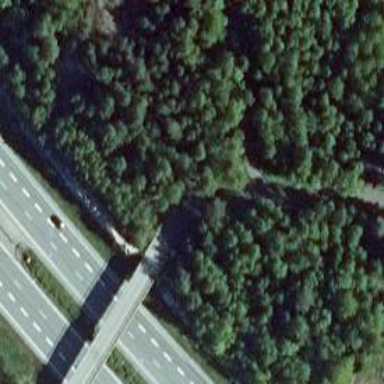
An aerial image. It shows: Footway road with bridge designated for nordic skiing. The ski trail is groomed for classic and skating styles.